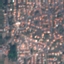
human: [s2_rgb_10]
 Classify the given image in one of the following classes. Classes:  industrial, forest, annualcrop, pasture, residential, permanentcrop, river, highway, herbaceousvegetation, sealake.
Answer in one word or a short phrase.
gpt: Residential